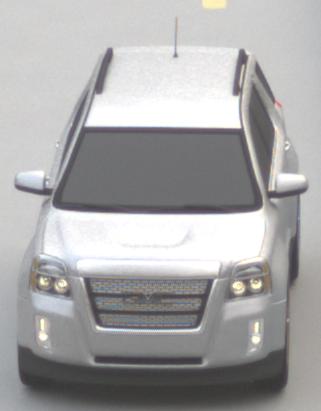
Make: GMC
Model: Terrain
Detailed model: Gen. 1
Model produced from: 2009
Model produced until: 2017
Doors: 5
Color: white
Road condition: dry road
Daytime: sunrise or sunset
Contrast: low contrast